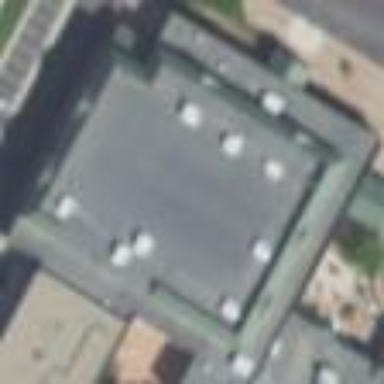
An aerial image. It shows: Public building.